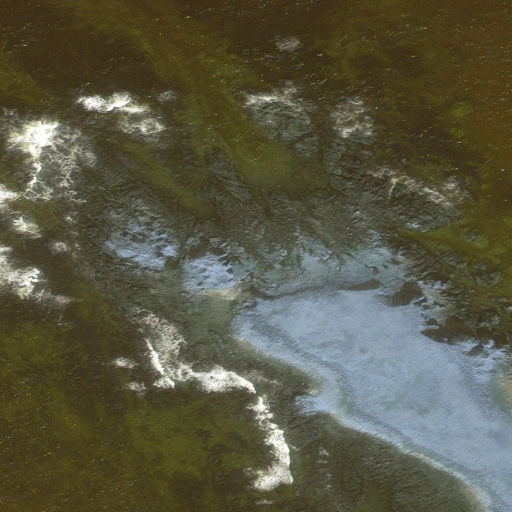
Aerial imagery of cape in Alaska named Tugidgis containing only unknown